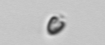
Label: Pyramimonas